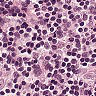
Metastatic tissue present: no